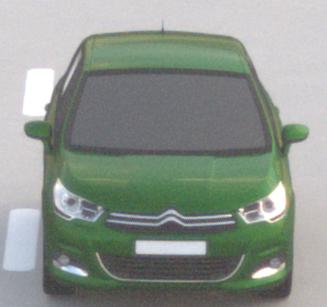
Make: Citroen
Model: C4 VTi 95
Detailed model: C4 (II)
Model produced from: 2012/08
Model produced until: 2013/06
Doors: 5
Color: green
Road condition: dry road
Daytime: sunrise or sunset
Contrast: low contrast